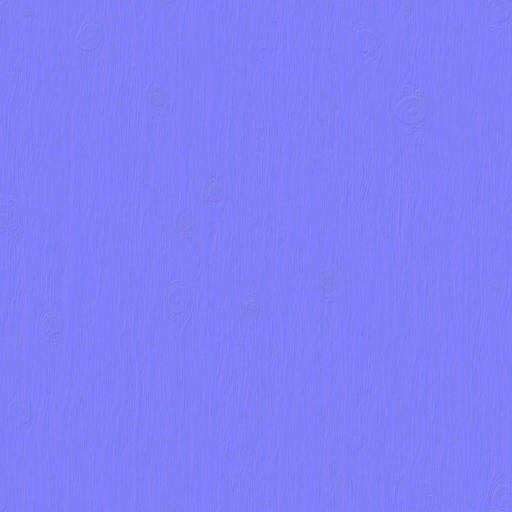
clean dark flat red smooth wood wooden